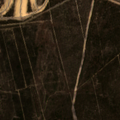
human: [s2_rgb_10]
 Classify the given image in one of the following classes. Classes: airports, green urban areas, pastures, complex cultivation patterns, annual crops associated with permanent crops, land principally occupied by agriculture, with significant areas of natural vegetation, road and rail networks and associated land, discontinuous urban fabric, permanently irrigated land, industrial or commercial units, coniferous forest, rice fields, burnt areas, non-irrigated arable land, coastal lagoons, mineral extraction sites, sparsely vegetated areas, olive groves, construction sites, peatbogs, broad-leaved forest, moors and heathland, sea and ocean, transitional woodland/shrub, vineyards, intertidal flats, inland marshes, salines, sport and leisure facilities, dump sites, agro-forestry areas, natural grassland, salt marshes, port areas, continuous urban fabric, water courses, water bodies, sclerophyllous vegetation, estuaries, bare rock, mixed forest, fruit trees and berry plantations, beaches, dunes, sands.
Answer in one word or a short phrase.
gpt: construction sites, sport and leisure facilities, broad-leaved forest, transitional woodland/shrub